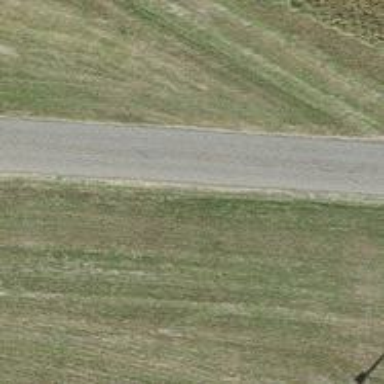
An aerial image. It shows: Unclassified road.